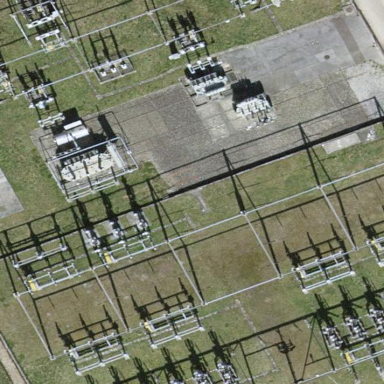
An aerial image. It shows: Power substation.